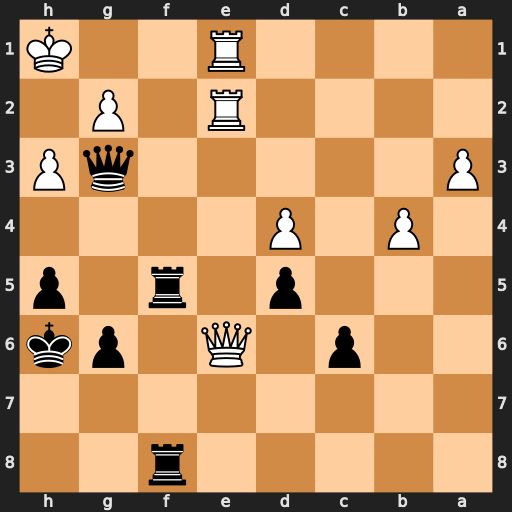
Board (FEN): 5r2/8/2p1Q1pk/3p1r1p/1P1P4/P5qP/4R1P1/4R2K
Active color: b
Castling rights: -
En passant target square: -
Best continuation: Rf1+ Rxf1 Rxf1#